Question: I have an array with a list of objects.

I would like to check when I am at 0 object so I can skip it and just process objects 1 through 7. My code does it, but I wanted to find out if there is a more elegant, shorter method of doing this.
'''
function doSomething(array) {
var list = [];
for (var i = 0; i < array.length; i++) {
if (i != 0) {
list.push({
name: array[i].name,
last: array[i].last)
});
}
}
}
'''
I decided to use the ng directive ng-if on the ng-repeat $index variable to skip the first element of the array.
'''
<tr ng-repeat="item in list" ng-if="$index > 0">
'''
So instead that using a for loop I use a forEach, that is the preferred technique in my workplace:
'''
function doSomething(array) {
list = [];
array.forEach(
function (arrayList) {
list.push({
name: arrayList.name,
last: arrayList.last
});
});
}
'''
Thank you all for your help.
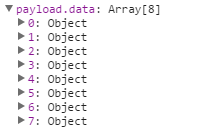
Answer: The most common 'for' loop is easy for this.
'''
for (var i = 0; i < array.length; i++) {
if(i !== 0){
// do stuff
}
}
'''
You could do this tons of different ways. You could even do
'''
for (var i = 1; i < array.length; i++) {
// do stuff
}
'''
Which offsets the whole count to start at array result 1